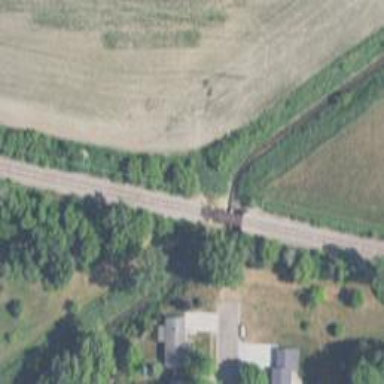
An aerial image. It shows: Railway bridge.